Current action and preconditions to check: trajectory_clear

Your task: For each precondition in the list above, predict whether it will hold at this action.

Consider the current scene as observed from the mobile robot's camera, and analyze the predicted future states of all dynamic agents (e.g., people, animals, vehicles, or any moving entities) within the NEXT SECOND.

IMPORTANT: Only answer "very likely" if you are absolutely certain—based on strong, clear evidence—that a dynamic agent will violate the precondition in the predicted future state. Do NOT answer "very likely" for unlikely, ambiguous, or low-probability risks.

Ask yourself for each precondition: Is there a high probability, with clear and convincing evidence, that the predicted future states of any dynamic agent will interfere with the predicted future state of the currently executing action within the NEXT SECOND, causing that precondition to fail?

Assess the risk level based on these predictions. Use "likely" or "very likely" if motions create a clear risk of interference.

Use "neutral" or "improbable" if agents are nearby but their predicted paths are clearly diverging or non-conflicting.

Failure Risk Categories: "very improbable", "improbable", "neutral", "likely", "very likely"

Answer Format: Output ONLY the probability_of_failure value from these categories: "very improbable", "improbable", "neutral", "likely", "very likely"

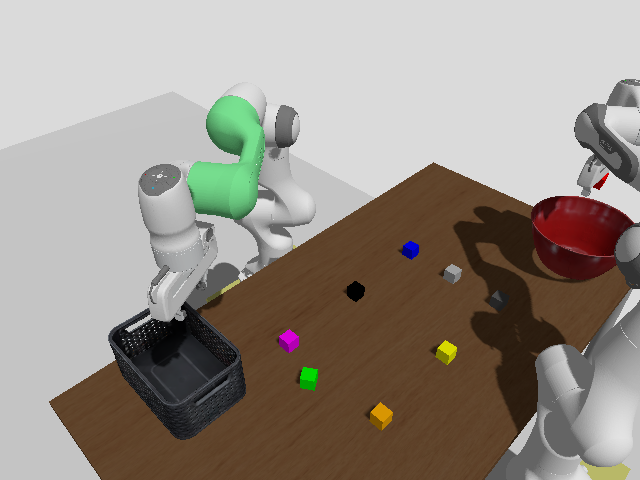

Answer: very improbable